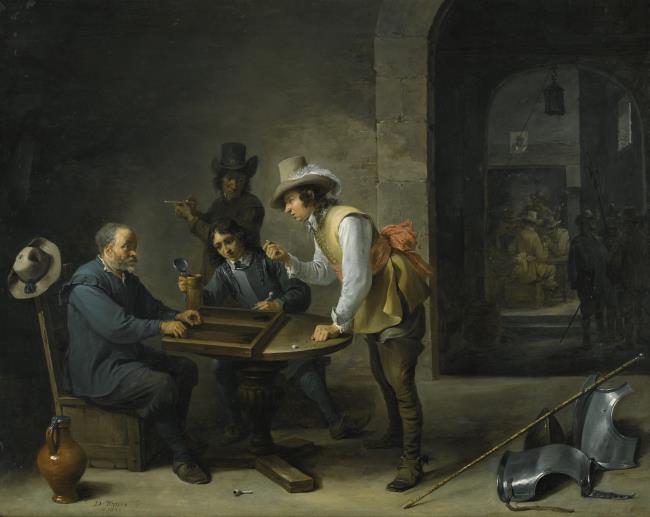
Title: Guardroom scene with tric-trac players in the foreground
Artist: David Teniers (II)
Earliest date: 1647
Latest date: 1647
Genre: painting
Iconography: Tobacco
Keywords: genre, soldier scene, guard room scene, armor, spear, playing, dice, tric-trac board, tankard, claret jug, hat, table, smoking (activity), pipe, background view of another room (interior), soldier